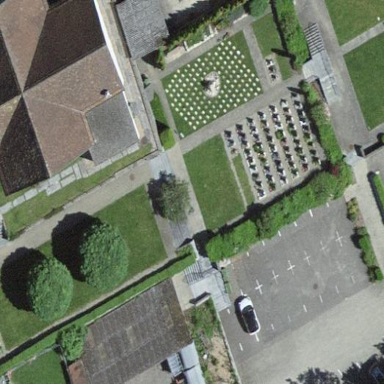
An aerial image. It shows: Graveyard.